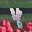
Label: 4